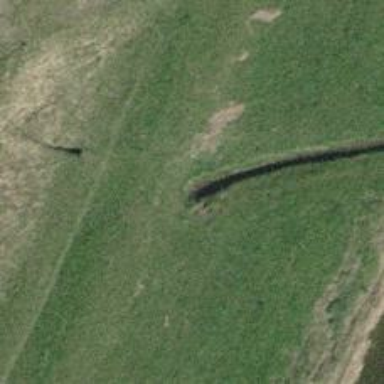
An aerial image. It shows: Culvert tunnel.